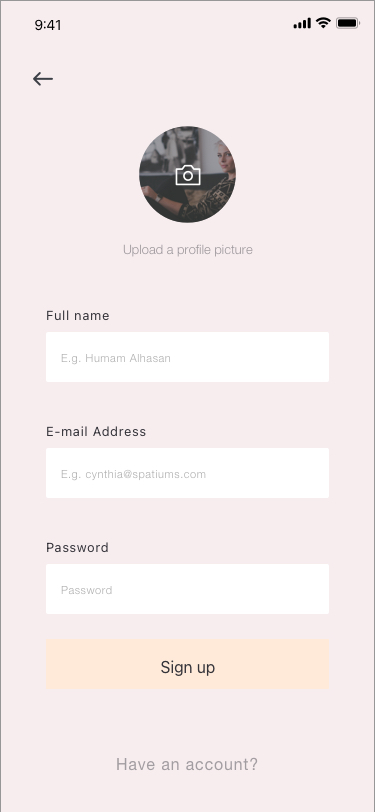
Text in this UI design:
Have an account?
Upload a profile picture